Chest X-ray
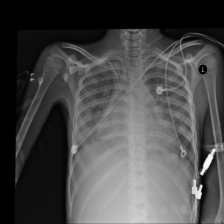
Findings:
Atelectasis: negative
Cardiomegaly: negative
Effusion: negative
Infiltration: negative
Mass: negative
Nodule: negative
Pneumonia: negative
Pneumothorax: negative
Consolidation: negative
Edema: negative
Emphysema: negative
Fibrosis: negative
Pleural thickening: negative
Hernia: negative